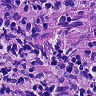
Metastatic tissue present: yes